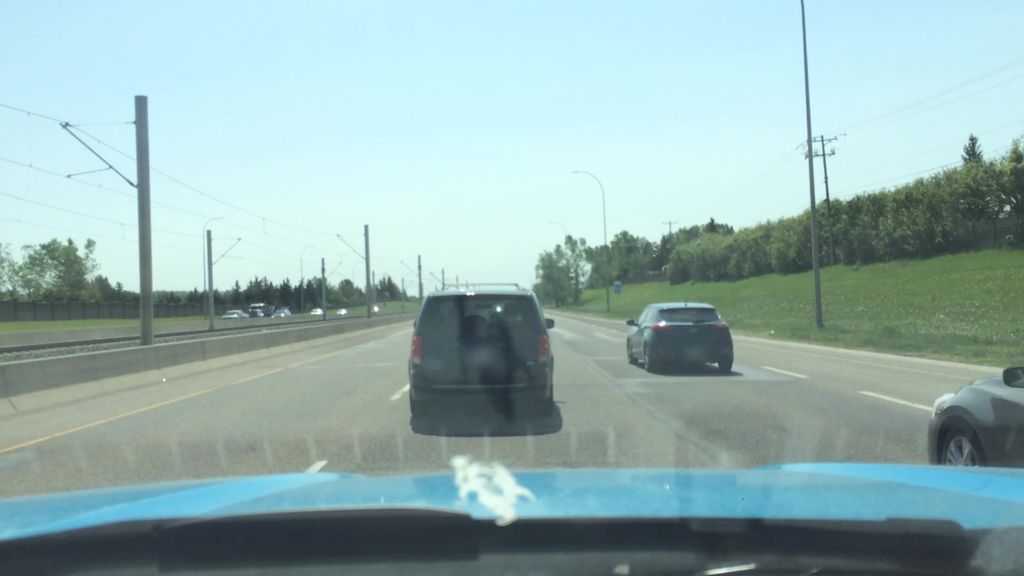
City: calgary